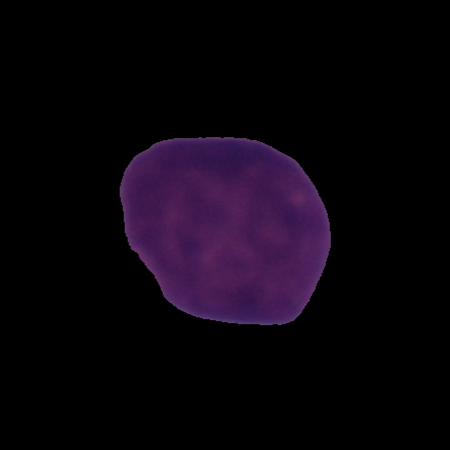
Label: cancer